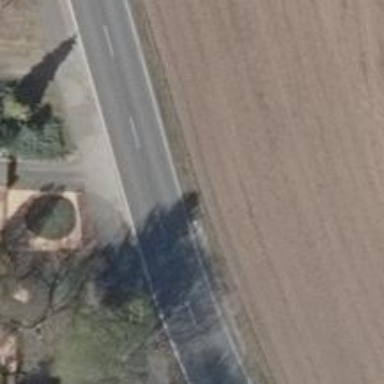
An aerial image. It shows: Asphalt road classified as tertiary.